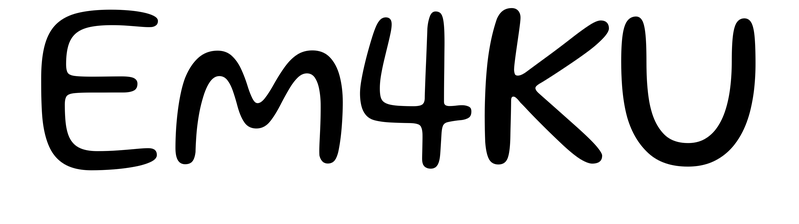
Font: Gluten_Light